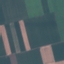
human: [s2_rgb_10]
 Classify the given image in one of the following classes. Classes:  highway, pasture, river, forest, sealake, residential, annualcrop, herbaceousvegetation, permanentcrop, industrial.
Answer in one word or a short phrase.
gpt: AnnualCrop